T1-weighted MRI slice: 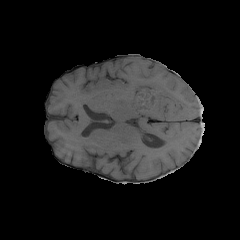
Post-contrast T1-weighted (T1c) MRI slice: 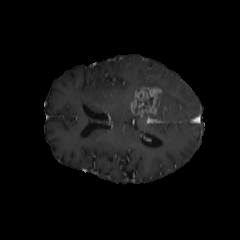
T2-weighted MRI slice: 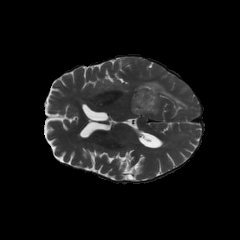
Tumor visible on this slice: yes